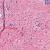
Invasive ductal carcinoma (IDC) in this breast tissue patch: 0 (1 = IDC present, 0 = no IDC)